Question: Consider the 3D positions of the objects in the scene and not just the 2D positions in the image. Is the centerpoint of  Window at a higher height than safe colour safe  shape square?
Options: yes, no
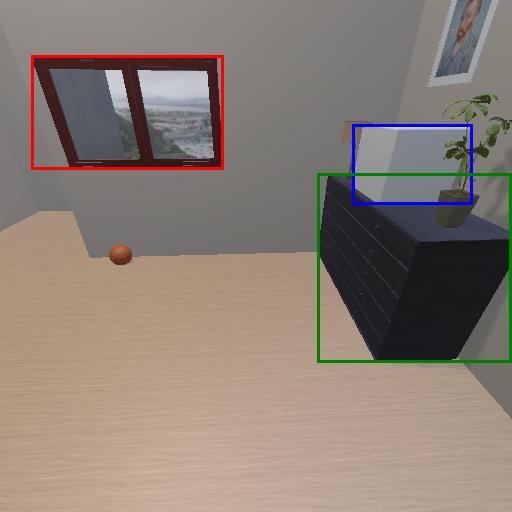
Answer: yes